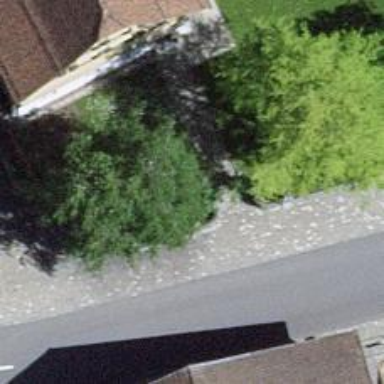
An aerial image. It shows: Black bench.